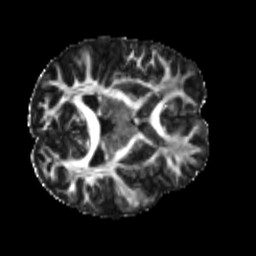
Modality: FA
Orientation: axial
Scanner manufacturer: siemens
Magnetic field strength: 3 T
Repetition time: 4 s
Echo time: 0.0594 s